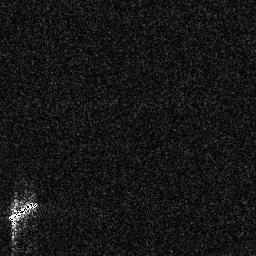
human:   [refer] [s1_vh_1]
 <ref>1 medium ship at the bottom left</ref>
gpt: <box>[[2, 78, 15, 86, 0]]</box>